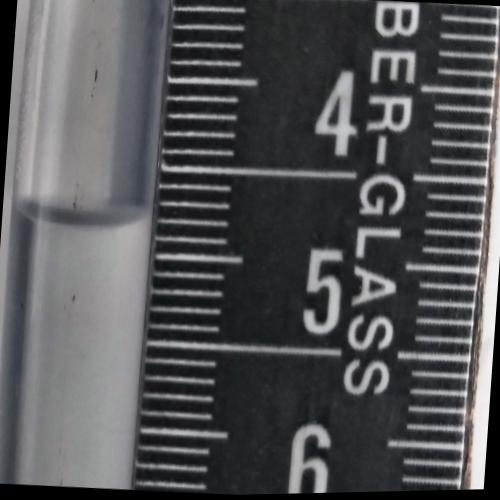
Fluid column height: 4.8 cm